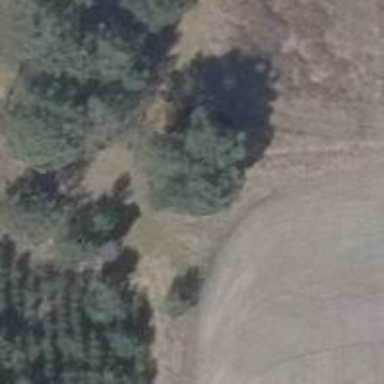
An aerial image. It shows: Hunting stand.